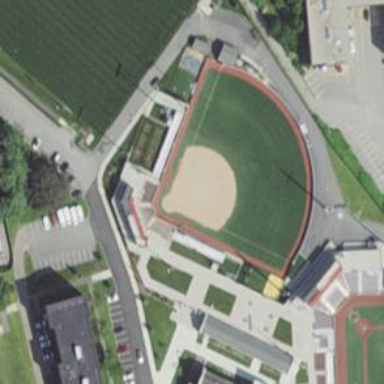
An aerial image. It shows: Softball pitch for leisure land activities.